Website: slack
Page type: newsletter-management
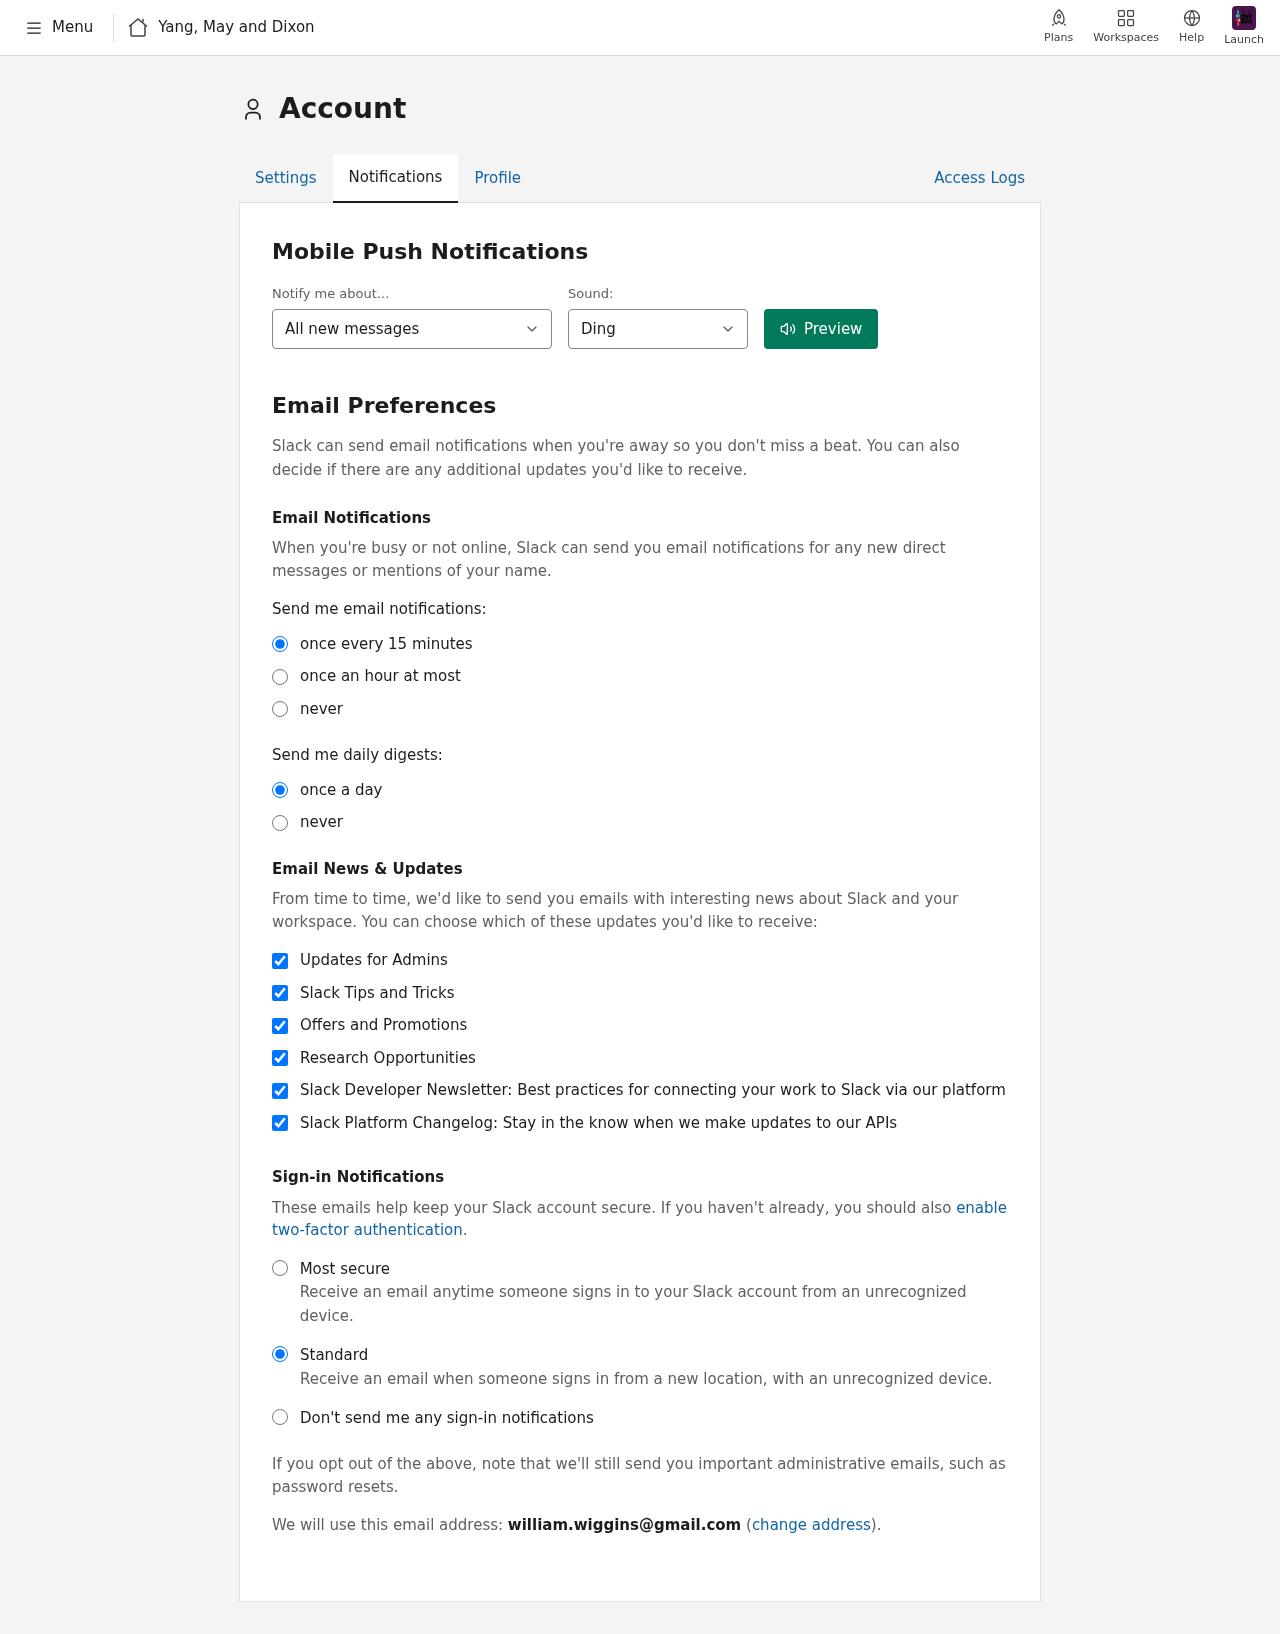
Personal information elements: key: PII_COMPANY
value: Yang, May and Dixon
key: PII_EMAIL
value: william.wiggins@gmail.com